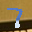
Label: 7